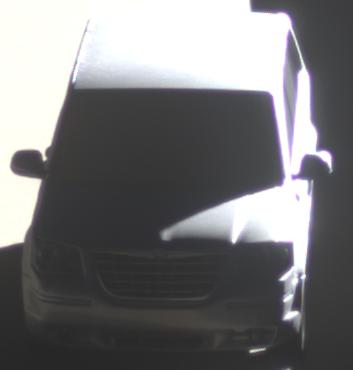
Make: Chrysler
Model: Grand Voyager 3.8
Detailed model: Grand Voyager
Model produced from: 2008/03
Model produced until: 2010/12
Doors: 5
Color: white
Road condition: dry road
Daytime: morning or afternoon
Contrast: high contrast